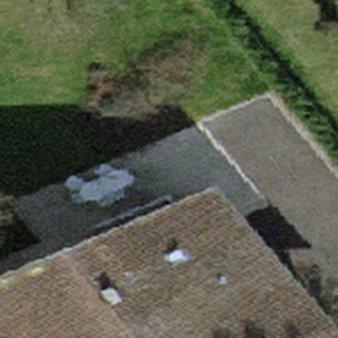
Label: other